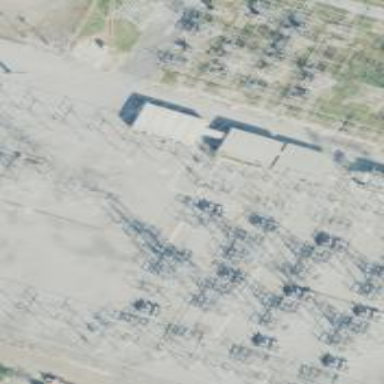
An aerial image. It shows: Switch used for power control.